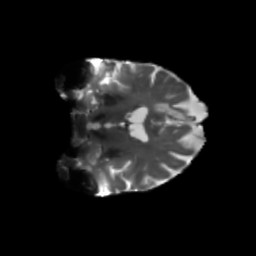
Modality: T2w
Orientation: coronal
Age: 76
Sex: female
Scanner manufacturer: siemens
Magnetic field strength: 3 T
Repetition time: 5.25 s
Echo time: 0.08 s